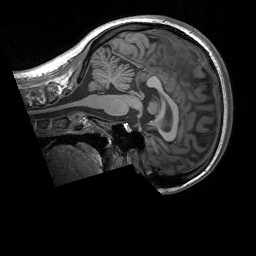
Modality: T1w
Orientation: sagittal
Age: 19
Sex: female
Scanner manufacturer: siemens
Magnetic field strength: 3 T
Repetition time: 1.9 s
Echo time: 0.00252 s